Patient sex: M
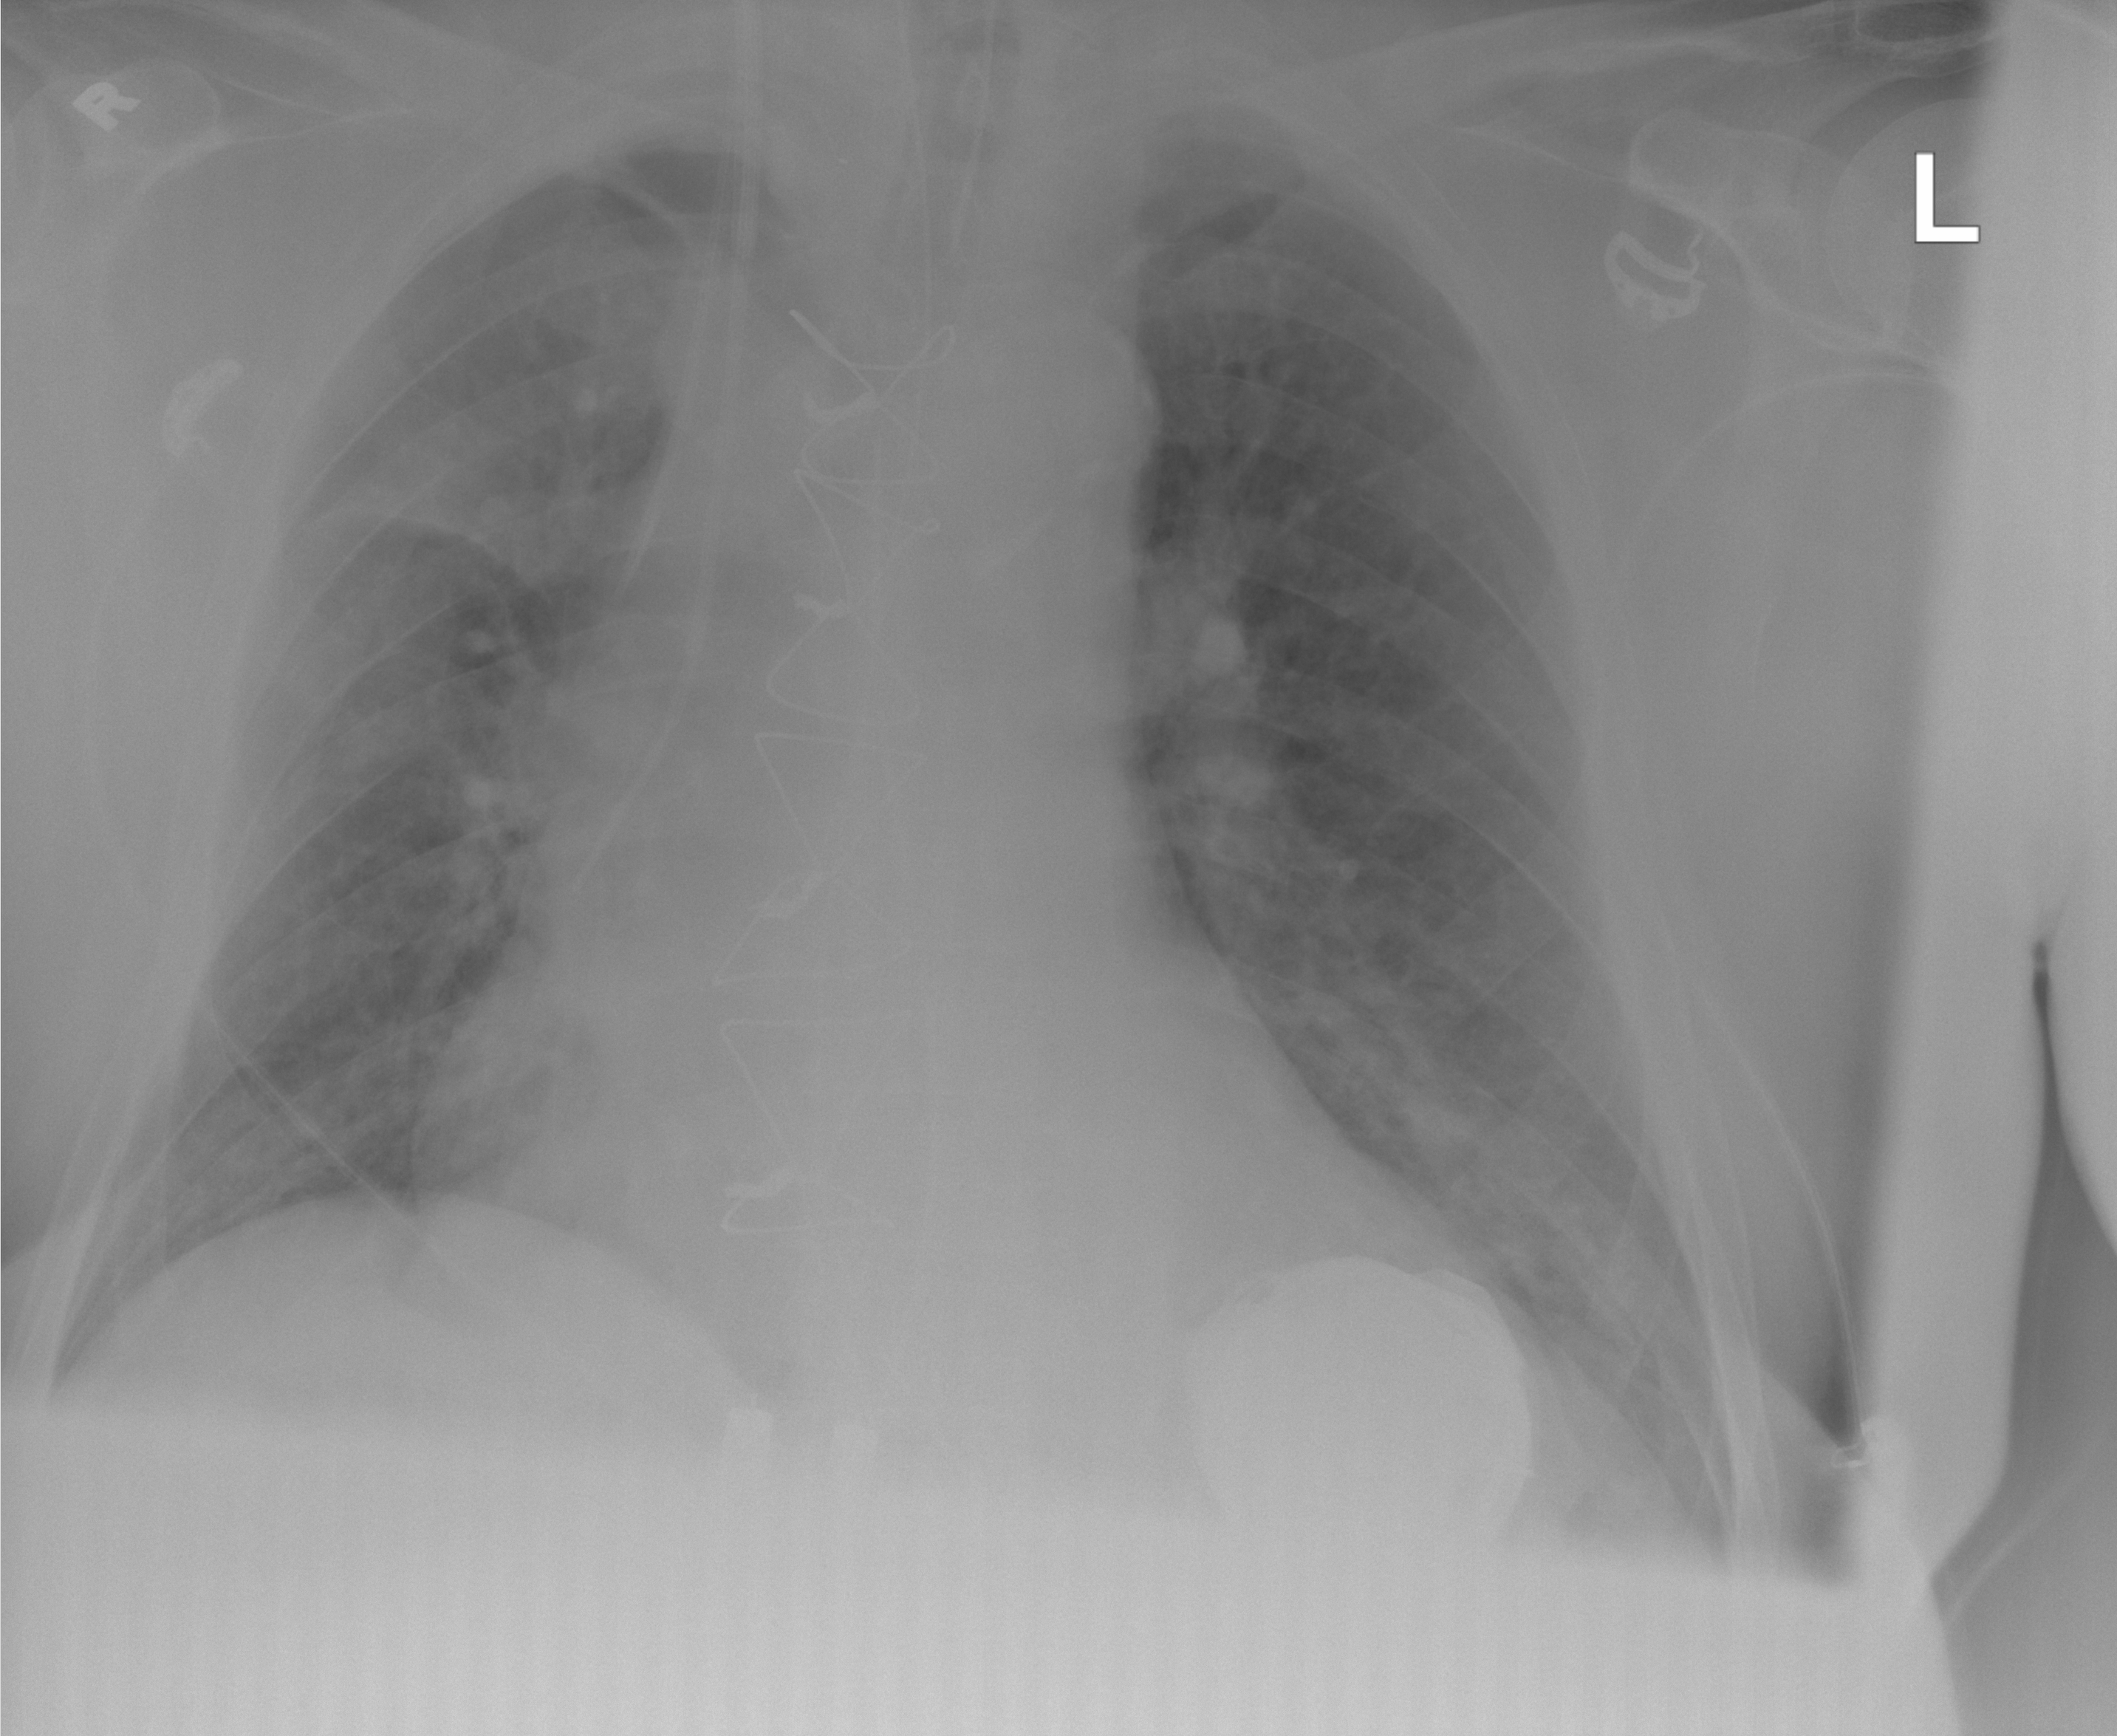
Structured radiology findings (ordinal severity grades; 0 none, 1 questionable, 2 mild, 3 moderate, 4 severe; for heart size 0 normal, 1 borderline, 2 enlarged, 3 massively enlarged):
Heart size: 2
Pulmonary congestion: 0
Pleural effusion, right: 0
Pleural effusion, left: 0
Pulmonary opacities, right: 0
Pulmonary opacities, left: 2
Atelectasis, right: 0
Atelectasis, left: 0